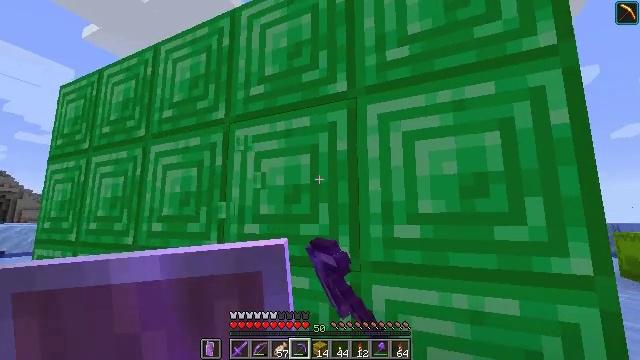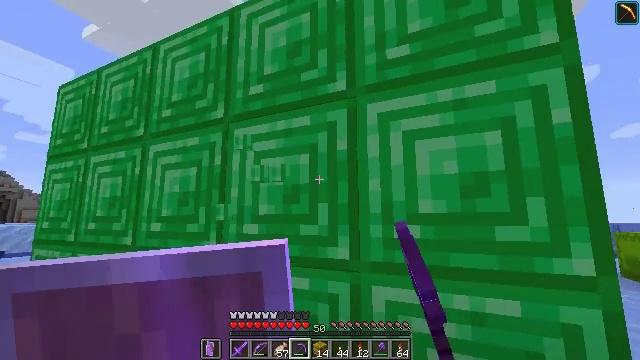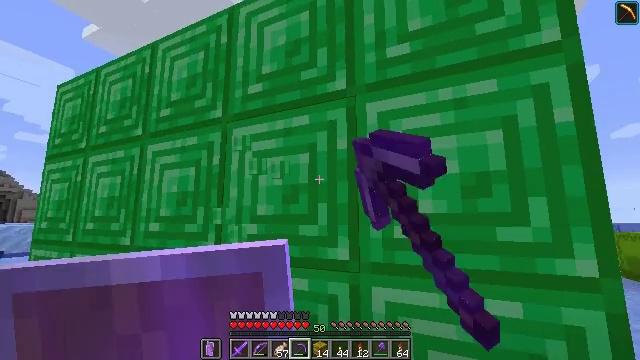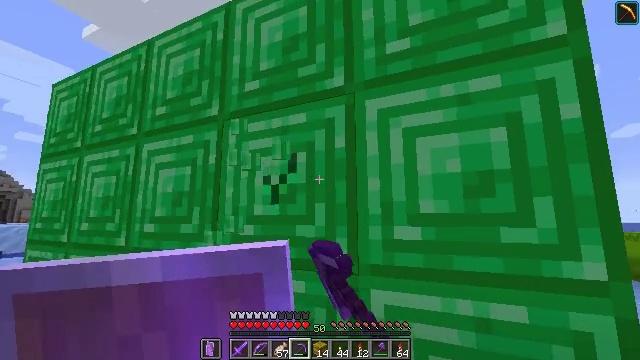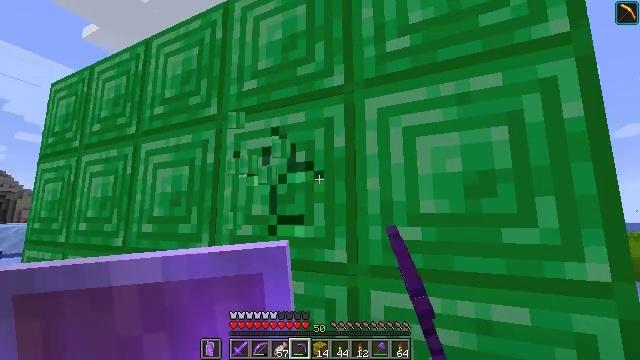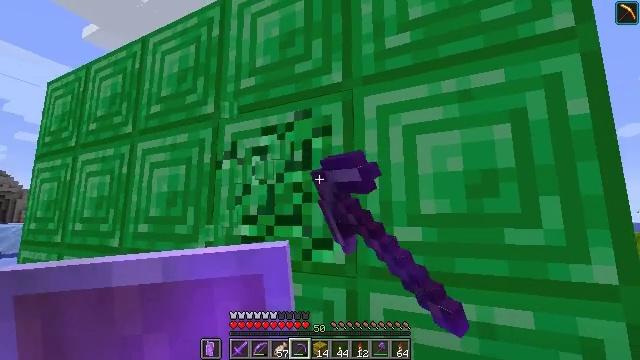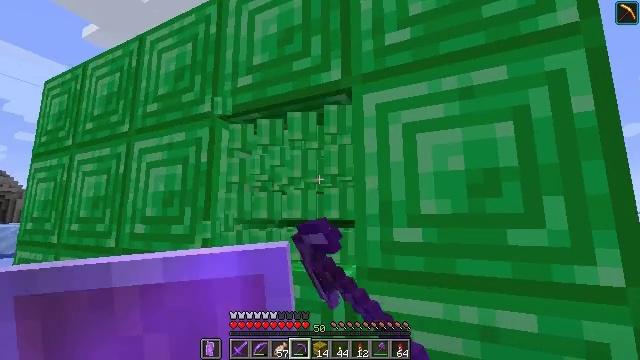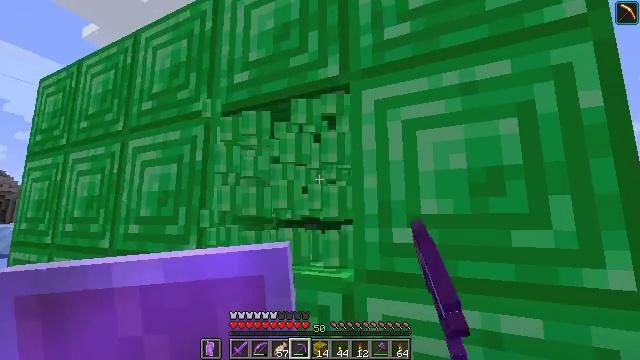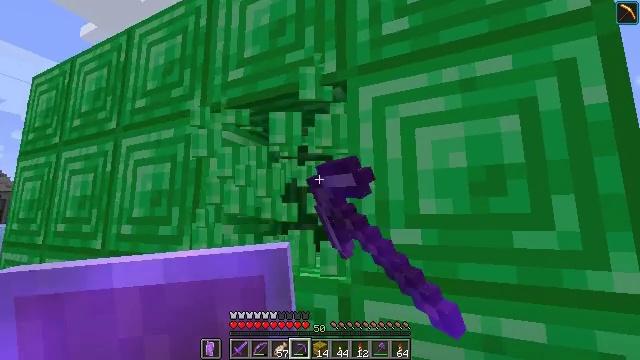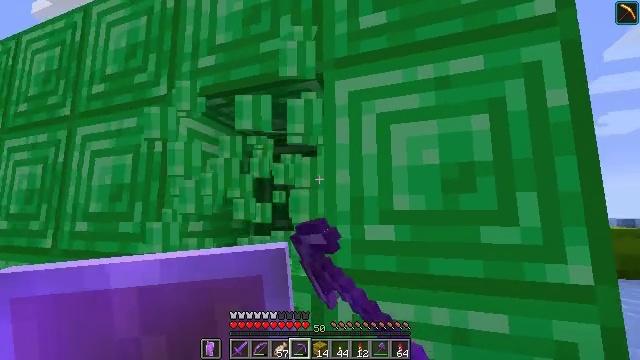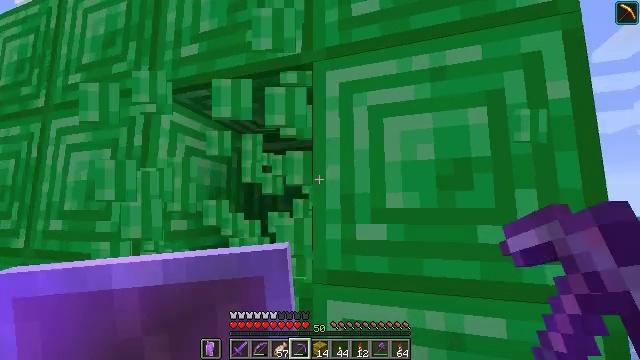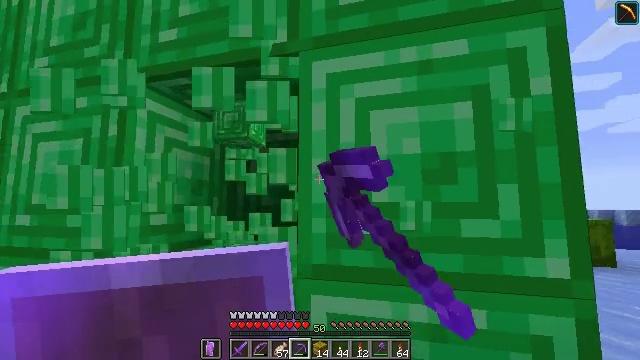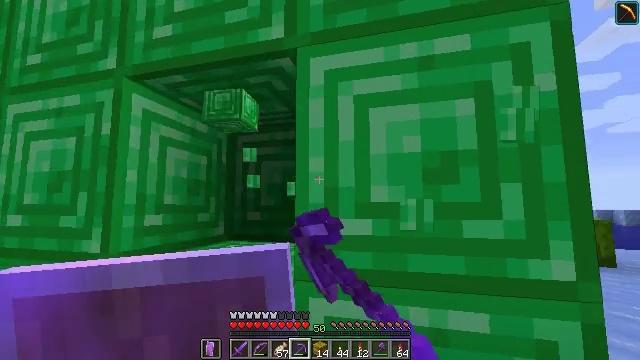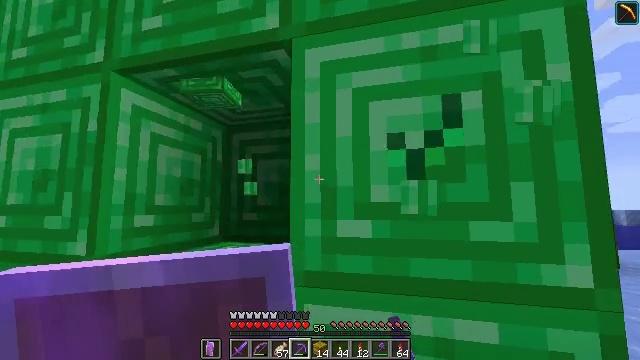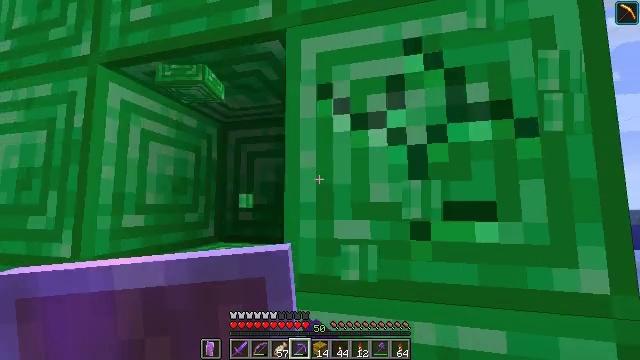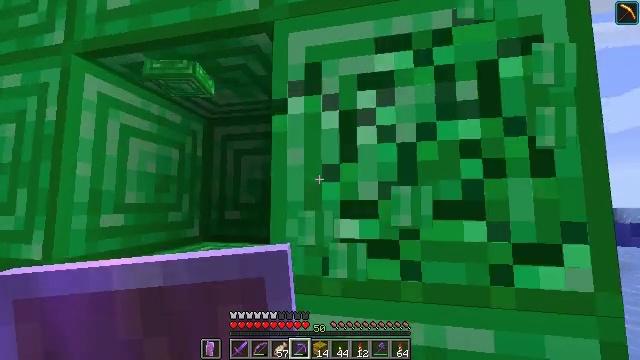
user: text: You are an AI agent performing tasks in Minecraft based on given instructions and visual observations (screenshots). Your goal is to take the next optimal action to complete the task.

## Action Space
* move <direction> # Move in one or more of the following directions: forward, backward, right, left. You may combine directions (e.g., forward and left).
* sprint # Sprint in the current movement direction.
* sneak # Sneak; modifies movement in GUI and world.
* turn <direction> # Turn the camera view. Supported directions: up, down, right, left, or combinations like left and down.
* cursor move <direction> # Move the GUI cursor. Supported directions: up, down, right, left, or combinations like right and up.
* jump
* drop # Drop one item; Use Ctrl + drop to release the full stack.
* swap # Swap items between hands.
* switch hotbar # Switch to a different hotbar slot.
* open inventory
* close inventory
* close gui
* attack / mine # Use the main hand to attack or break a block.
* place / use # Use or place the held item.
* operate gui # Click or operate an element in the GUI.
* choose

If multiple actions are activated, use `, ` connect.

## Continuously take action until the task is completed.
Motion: motion action
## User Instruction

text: Attack the emerald block with a tool.
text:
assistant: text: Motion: move forward, sneak, attack / mine
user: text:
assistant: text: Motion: move forward, sneak, attack / mine
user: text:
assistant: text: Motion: move forward, sneak, attack / mine
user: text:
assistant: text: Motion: move forward, sneak, attack / mine
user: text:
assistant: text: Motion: move forward, sneak, attack / mine
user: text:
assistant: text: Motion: move forward, sneak, attack / mine
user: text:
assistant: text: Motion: move forward, sneak, attack / mine
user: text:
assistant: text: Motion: move forward, sneak, attack / mine
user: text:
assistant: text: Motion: move forward, sneak, turn right, attack / mine
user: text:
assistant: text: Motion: move forward, sneak, turn right, attack / mine
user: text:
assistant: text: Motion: move forward, sneak, turn right and down, attack / mine
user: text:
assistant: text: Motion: move forward, sneak, attack / mine
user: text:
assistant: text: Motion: move forward, sneak, attack / mine
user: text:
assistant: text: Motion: move forward, sneak, attack / mine
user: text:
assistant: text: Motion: move forward, sneak, turn right, attack / mine
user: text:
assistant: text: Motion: move forward, sneak, turn right and down, attack / mine
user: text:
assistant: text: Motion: move forward, sneak, attack / mine
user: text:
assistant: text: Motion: move forward, sneak, attack / mine
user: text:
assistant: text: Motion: move forward, sneak, attack / mine
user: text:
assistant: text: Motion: move forward, sneak, attack / mine
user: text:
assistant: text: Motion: move forward, sneak, attack / mine
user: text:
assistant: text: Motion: move forward, sneak, attack / mine
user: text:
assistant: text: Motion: sneak, attack / mine
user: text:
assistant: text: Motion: sneak, attack / mine
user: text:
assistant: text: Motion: sneak, attack / mine
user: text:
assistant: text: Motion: sneak, attack / mine
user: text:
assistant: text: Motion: sneak, attack / mine
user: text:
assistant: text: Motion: sneak, attack / mine
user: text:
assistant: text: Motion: move back, sneak, attack / mine
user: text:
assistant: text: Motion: move back, sneak, attack / mine